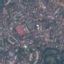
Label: Residential